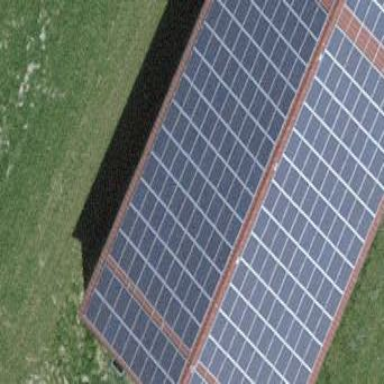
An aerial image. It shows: Solar photovoltaic panel generator.